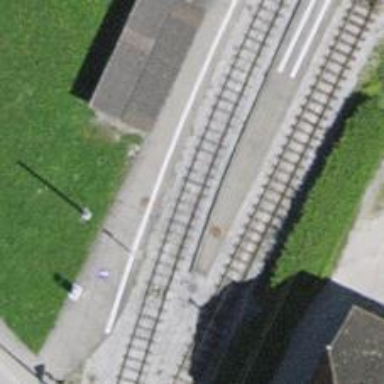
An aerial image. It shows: Narrow-gauge railway track with 1 electrified contact line.